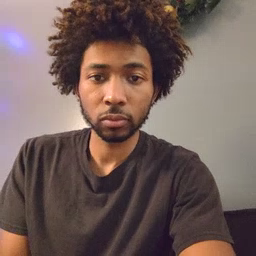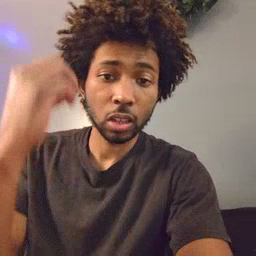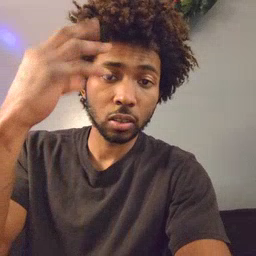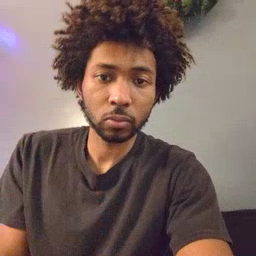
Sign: shower